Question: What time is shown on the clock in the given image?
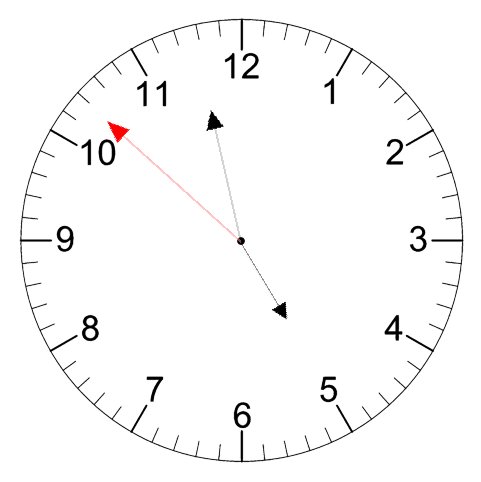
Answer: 04:57:52